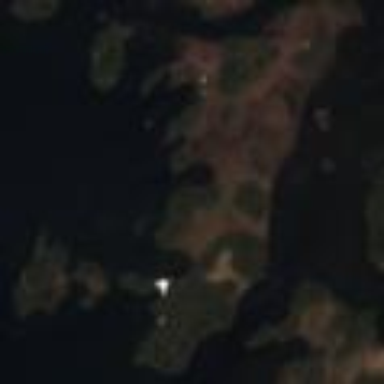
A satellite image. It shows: Islet.